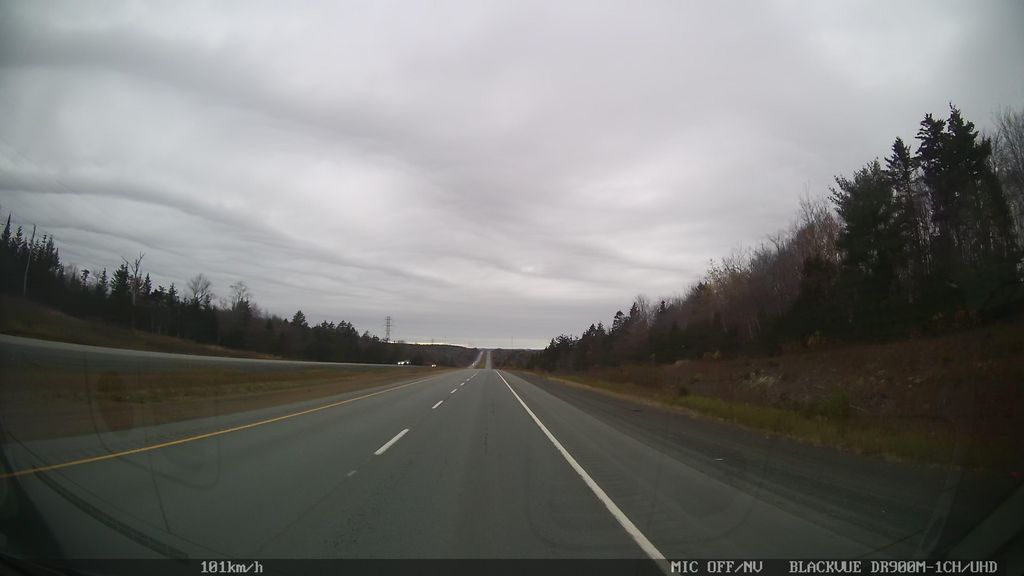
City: halifax